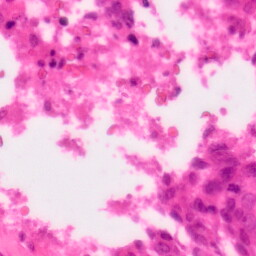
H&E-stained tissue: Colon